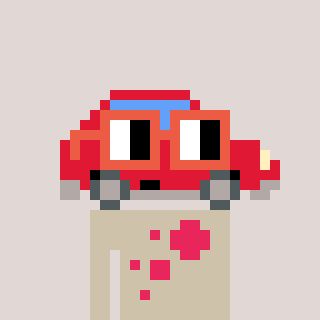
a pixel art character with square orange glasses, a car-shaped head and a bege-colored body on a warm background